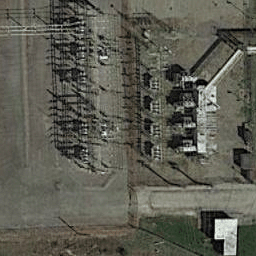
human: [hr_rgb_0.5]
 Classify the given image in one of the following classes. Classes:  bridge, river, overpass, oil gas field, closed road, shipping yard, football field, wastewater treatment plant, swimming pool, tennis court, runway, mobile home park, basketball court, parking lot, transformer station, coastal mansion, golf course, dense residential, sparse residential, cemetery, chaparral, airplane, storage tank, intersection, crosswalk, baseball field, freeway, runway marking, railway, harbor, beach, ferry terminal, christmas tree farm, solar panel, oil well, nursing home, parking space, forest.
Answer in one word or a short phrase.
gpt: transformer station